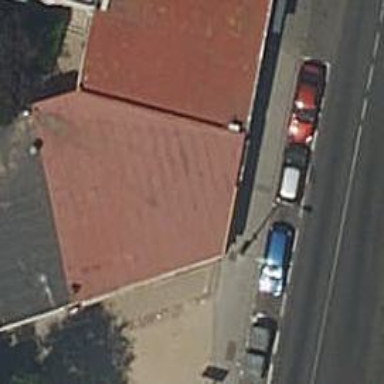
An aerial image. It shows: Pub.